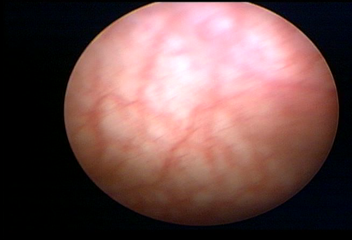
Modality: WLC
Class: Normal mucosa
Bladder cancer association: No